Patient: sex M, age 49
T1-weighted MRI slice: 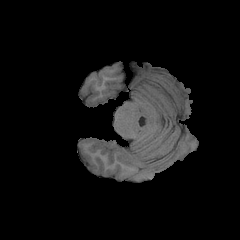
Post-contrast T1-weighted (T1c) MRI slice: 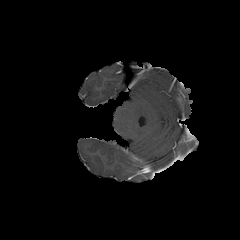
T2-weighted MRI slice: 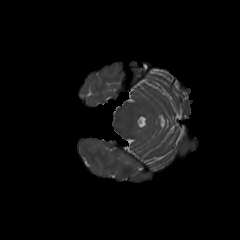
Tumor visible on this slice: no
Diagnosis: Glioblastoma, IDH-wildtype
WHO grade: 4